Question: I've created 4 divs and allotted a variable 'i' which indicates the number of divs. If I delete a div, the variable 'i' should decrease without refreshing the webpage(dynamically).
Here is the code
'''
var i = 0;
$(document).ready(function () {
$(document).on('click', '#new-mcq', function () {
if (i == 0)
$(".insert-question-container").html('');
i++;
createdDivs++;
mcqCount++;
$(".insert-question-container").append('<div class="add-question-new" id="' + i + '"><div class="add-question-close"><span class="close-btn-mcq" id="' + i + '"></span></div><div class="add-question-name">'+i+'Multiple Choice Question</div><div class="add-question-text"><textarea class="inputs-textarea" name="mcq-question-'+i+'" placeholder="Enter Question here" name="mcq-question' + mcqCount + '"></textarea></div><div class="add-question-option"><input type="text" class="inputs-correct" name="mcq-choice-'+i+'.c" placeholder="Enter correct answer" name="mcq-answer' + mcqCount + '"/></div><div class="add-question-option"><input type="text"class="inputs" name="mcq-choice-'+i+'.1" placeholder="Other Choice 1" name="mcq-answer' + mcqCount + '"/></div><div class="add-question-option"><input type="text"class="inputs" name="mcq-choice-'+i+'.2" placeholder="Other Choice 2" name="mcq-answer' + mcqCount + '"/></div><div class="add-question-option"><input type="text"class="inputs" name="mcq-choice-'+i+'.3" placeholder="Other Choice 3" name="mcq-answer' + mcqCount + '"/></div></div>').show('slow');
//alert("MCQ: "+mcqCount);
});
});
$(document).on('click', '.close-btn-mcq', function () {
var id = $(this).attr("id");
var className = $(".add-question-new").attr("id");
$("#" + id).remove();
//alert(id);
deletedDivs++;
mcqCount--;
i--;
//alert("i = " + i);
//alert("mcq = " + mcqCount);
if (createdDivs == deletedDivs)
i = 0;
});
'''
HTML
'''
<div class="insert-question-container">
</div>
<div class="add-question-btn-container">
<p align="left">Add Question: </p>
<button class="btn-newquestion" type="button" id="new-mcq">Multiple Choice</button>
<button class="btn-newquestion" type="button" id="new-tf">True / False</button>
<button class="btn-newquestion" type="button" id="new-sa">Short Answer</button>
<button class="btn-newquestion" type="button" id="new-mtc">Match Column</button>
</div>
'''
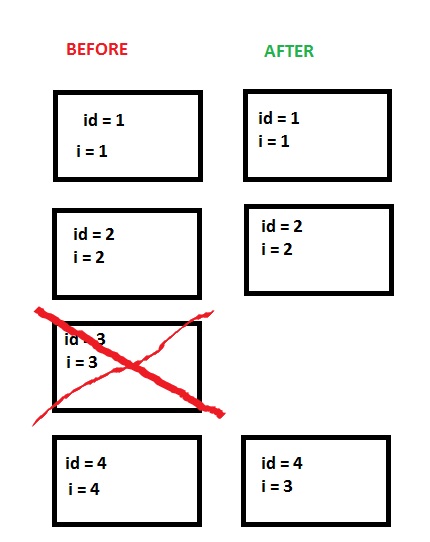
Answer: You had three main problems that I discovered.
1. The variables you are incrementing were undefined see the changes at the top of the javascript code. Without any initial value then there is no way to increment or decrement the values. See patch 1
2. You had no content for your close question button(I added an X to click on). See Patch 2
3. You needed a way to update question numbers. I added an each function to update the question numbers. See patch 3
link to jsfiddle: <URL>
Javascript code changes:
'''
var i = 0;
/*begin patch # 1: You variable were not defined*/
//define createdDivs<-fixes not defined error
var createdDivs;
//define mcqCount<-fixes not defined error
var mcqCount;
//define deletedDivs<-fixes not defined error
var deletedDivs;
/*end patch 1*/
$(document).ready(function () {
$(document).on('click', '#new-mcq', function () {
if (i == 0)
$(".insert-question-container").html('');
i++;
createdDivs++;
mcqCount++;
/*patch 2: added text to close-btn-mcq, it can not be clicked
if there is no content
*/
$(".insert-question-container").append('<div class="add-question-new" id="' + i + '"><div class="add-question-close"><span class="close-btn-mcq" id="' + i + '">|X|</span></div><div class="add-question-name">'+i+'Multiple Choice Question</div><div class="add-question-text"><textarea class="inputs-textarea" name="mcq-question-'+i+'" placeholder="Enter Question here" name="mcq-question' + mcqCount + '"></textarea></div><div class="add-question-option"><input type="text" class="inputs-correct" name="mcq-choice-'+i+'.c" placeholder="Enter correct answer" name="mcq-answer' + mcqCount + '"/></div><div class="add-question-option"><input type="text"class="inputs" name="mcq-choice-'+i+'.1" placeholder="Other Choice 1" name="mcq-answer' + mcqCount + '"/></div><div class="add-question-option"><input type="text"class="inputs" name="mcq-choice-'+i+'.2" placeholder="Other Choice 2" name="mcq-answer' + mcqCount + '"/></div><div class="add-question-option"><input type="text"class="inputs" name="mcq-choice-'+i+'.3" placeholder="Other Choice 3" name="mcq-answer' + mcqCount + '"/></div></div>').show('slow');
//alert("MCQ: "+mcqCount);
});
});
$(document).on('click', '.close-btn-mcq', function () {
var id = $(this).attr("id");
var className = $(".add-question-new").attr("id");
$("#" + id).remove();
//alert(id);
deletedDivs++;
mcqCount--;
i--;
/*patch 3: add each function to change question numbers
*/
$(".add-question-name").each(function(i){//begin each function
//update the question number
$(this).html((i + 1) + " Multiple Choice Question");
});//end each function
//debug only
alert("i = " + i);
//alert("mcq = " + mcqCount);
if (createdDivs == deletedDivs)
i = 0;
});
'''